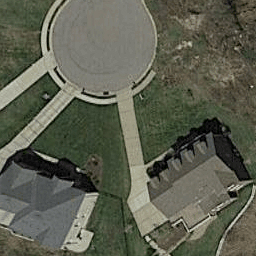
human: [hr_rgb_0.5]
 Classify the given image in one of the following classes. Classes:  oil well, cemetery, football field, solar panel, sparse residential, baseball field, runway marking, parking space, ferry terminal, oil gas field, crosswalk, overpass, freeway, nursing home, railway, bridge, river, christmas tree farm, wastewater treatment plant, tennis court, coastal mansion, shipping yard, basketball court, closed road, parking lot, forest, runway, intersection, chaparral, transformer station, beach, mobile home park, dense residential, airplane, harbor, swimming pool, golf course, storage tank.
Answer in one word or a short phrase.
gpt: closed road